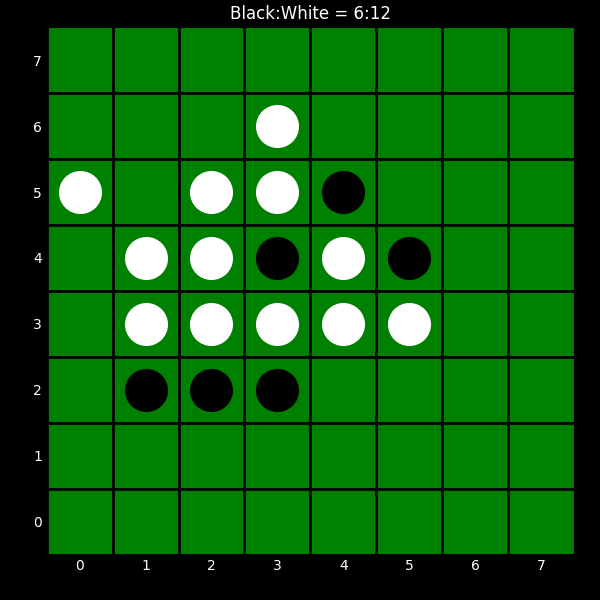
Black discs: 6
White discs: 12